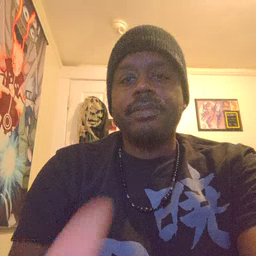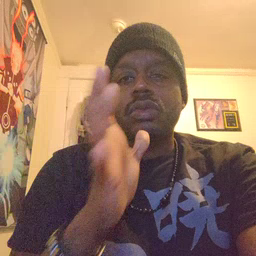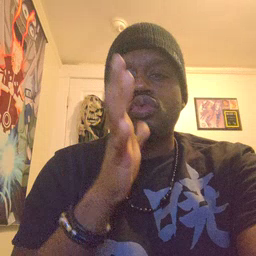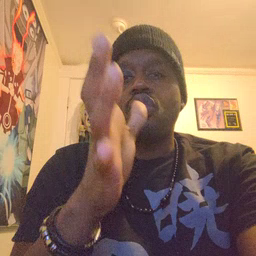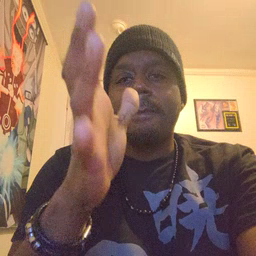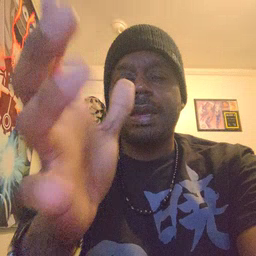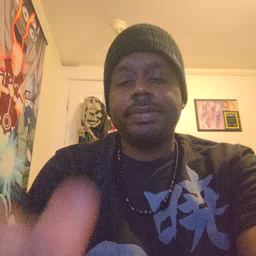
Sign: grandma